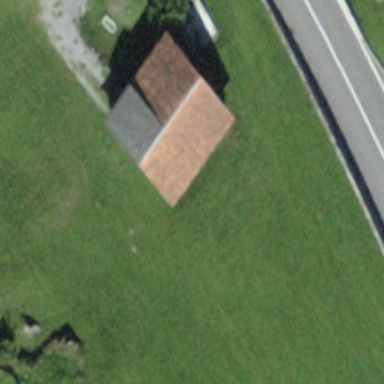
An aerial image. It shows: Farm auxiliary building.